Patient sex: M
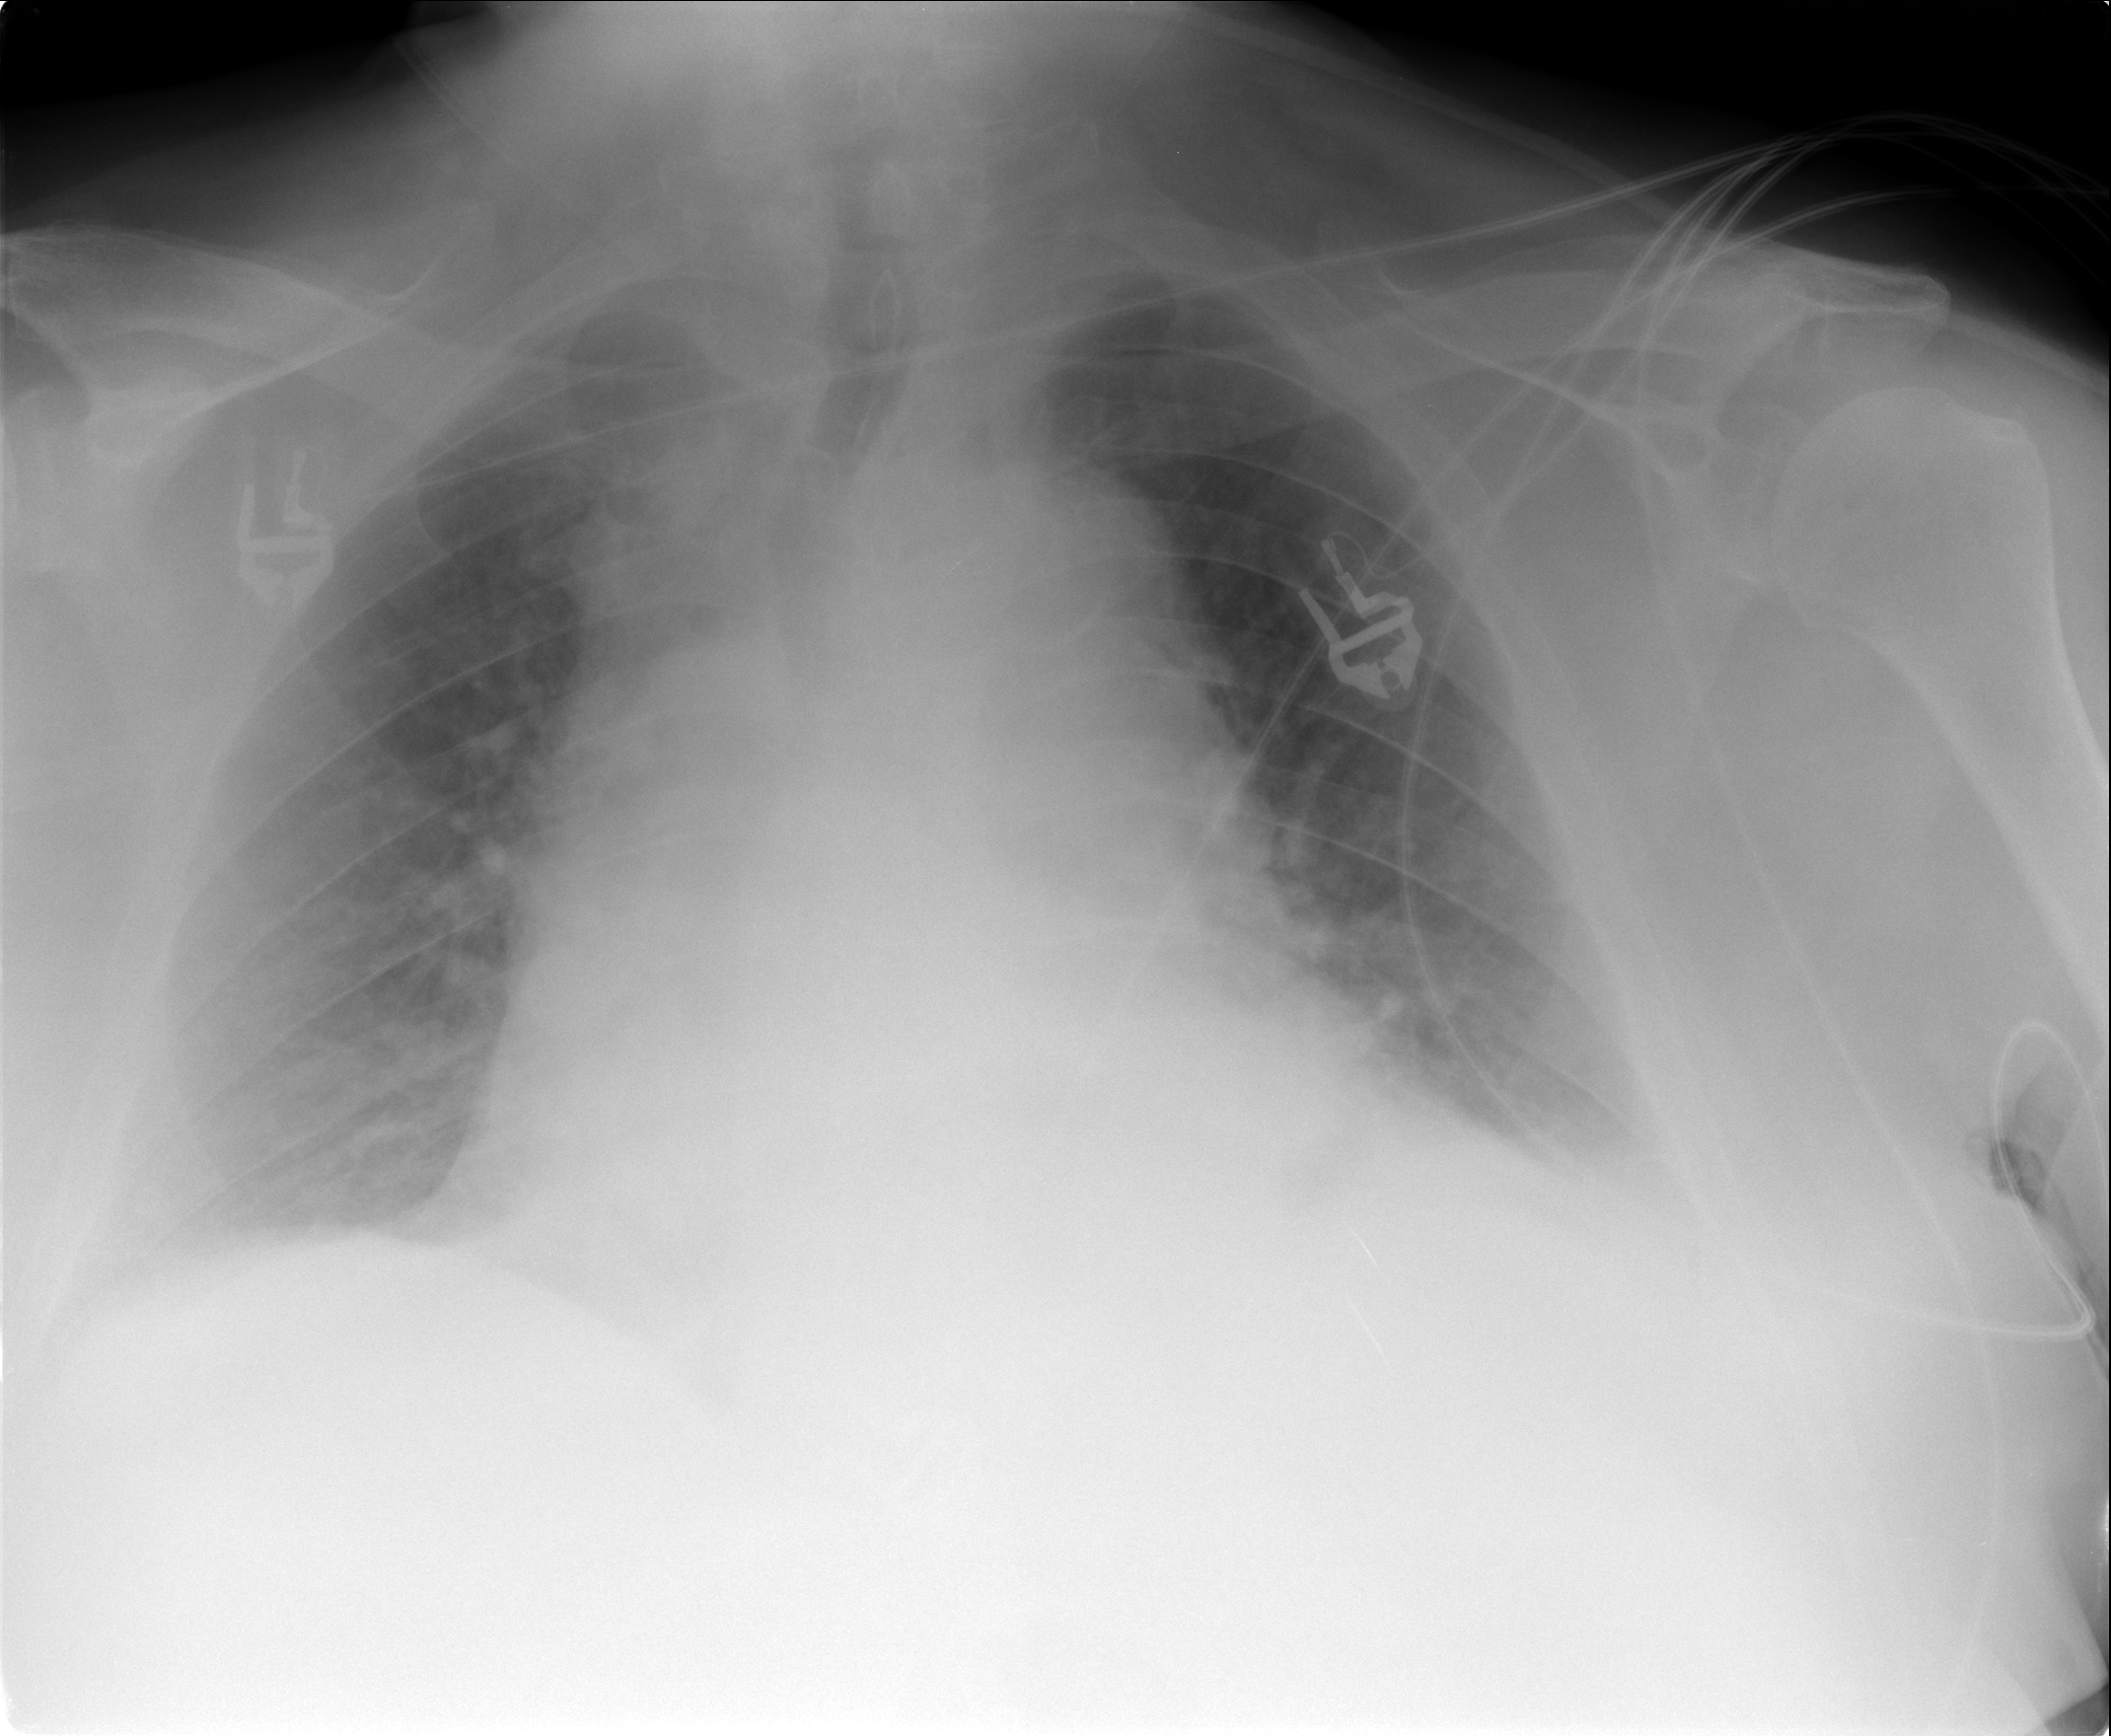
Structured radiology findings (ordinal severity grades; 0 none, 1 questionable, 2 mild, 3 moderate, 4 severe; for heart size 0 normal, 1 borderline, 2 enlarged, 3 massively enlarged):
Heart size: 2
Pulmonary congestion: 2
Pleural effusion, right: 2
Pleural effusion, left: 2
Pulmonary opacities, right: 1
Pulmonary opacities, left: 1
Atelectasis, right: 2
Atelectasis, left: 2